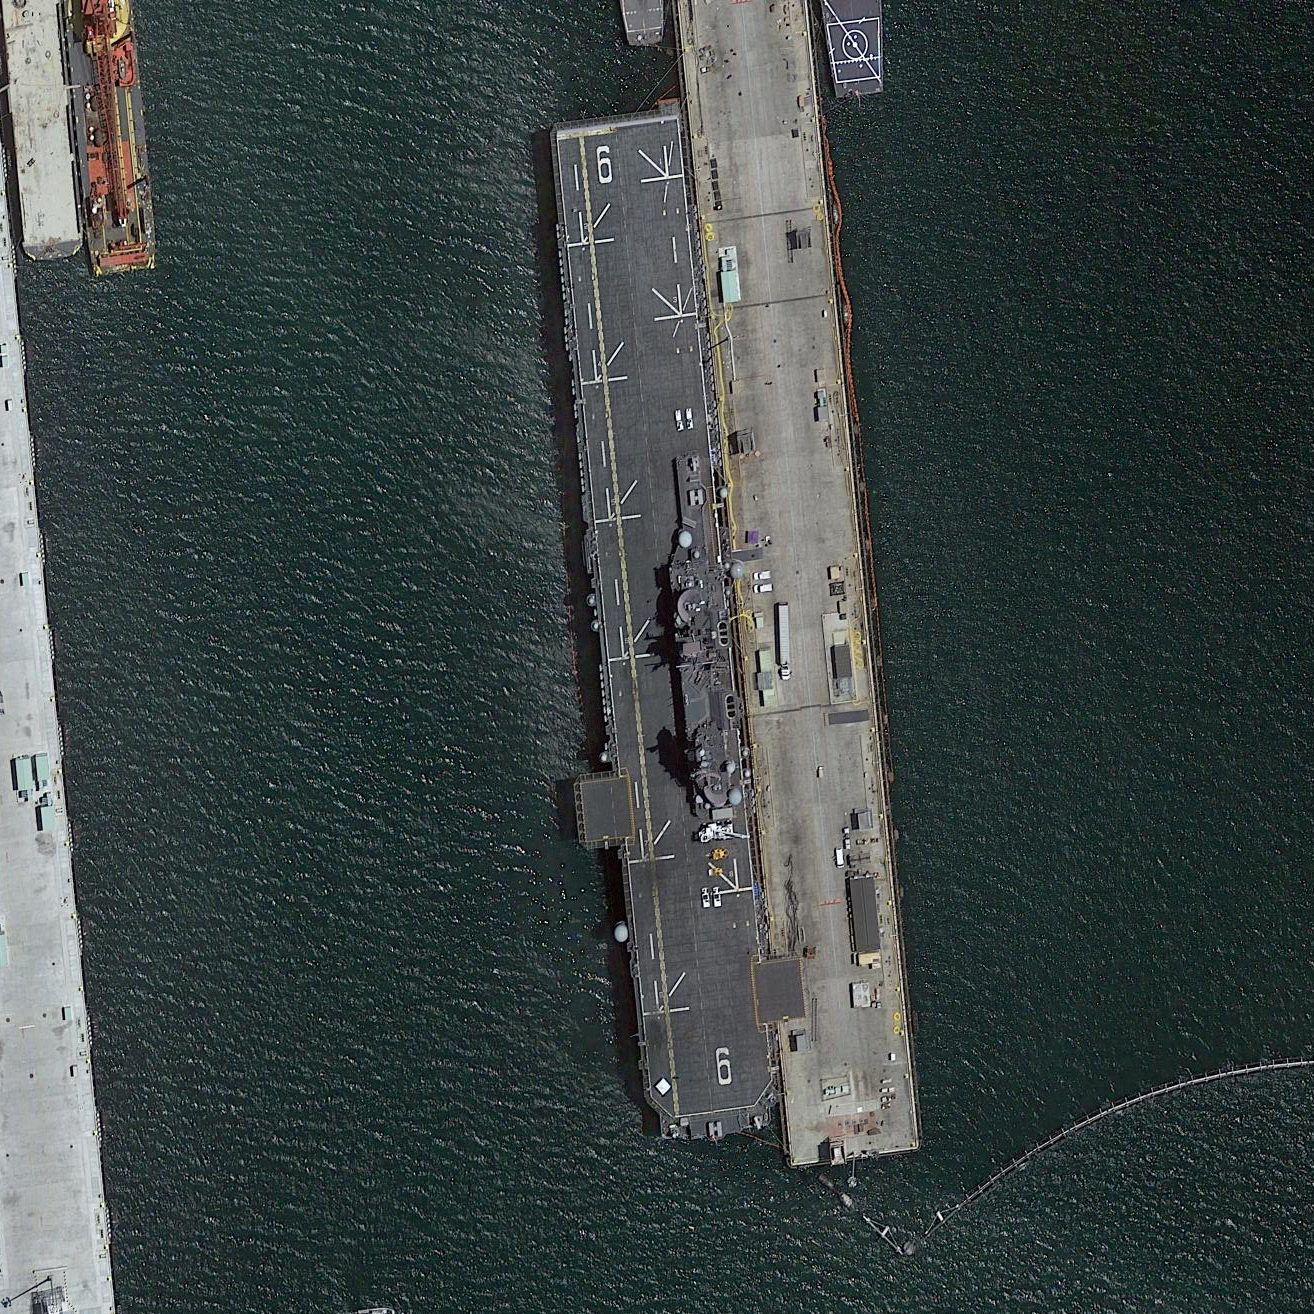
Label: assault